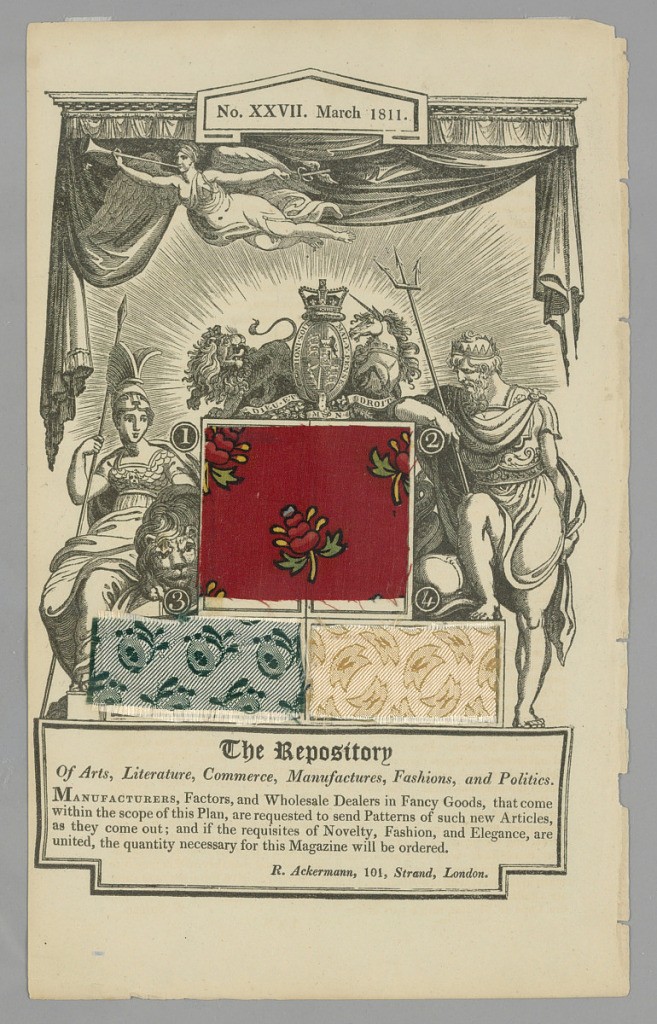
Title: Page from Ackermann's "Repository of the Arts, Science etc,"
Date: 1811
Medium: paper, cotton, silk Technique: (samples) printed plain weave; warp-face 3/1 twill with weft patterning; warp-face 3/1 twill with weft patterning
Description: Component "j" is a page from Ackermann's Repository, March 1811. Page contains printed graphics and three textile swatches: two woven and one printed.